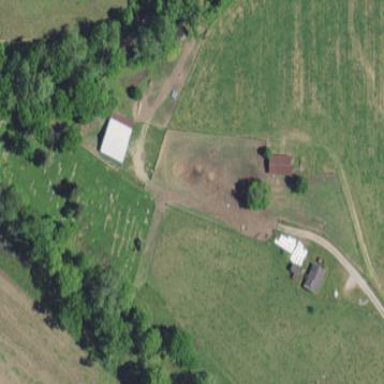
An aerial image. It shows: Cemetery.